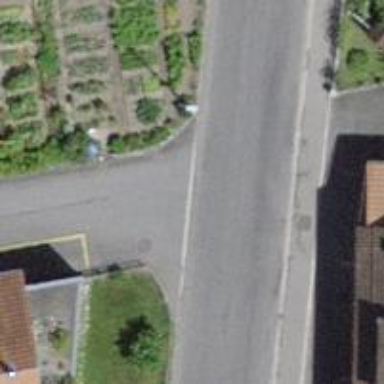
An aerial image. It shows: Alley classified as service road.